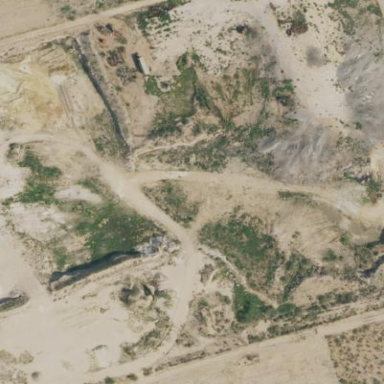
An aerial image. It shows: Quarry area.